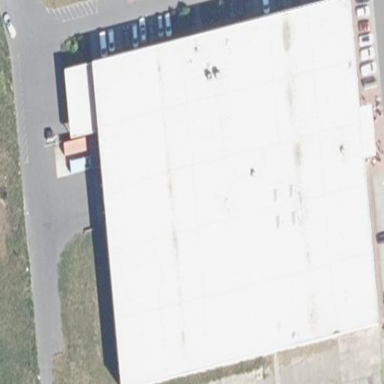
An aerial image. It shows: Retail building housing furniture shop.